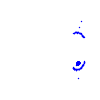
Particle: kaon